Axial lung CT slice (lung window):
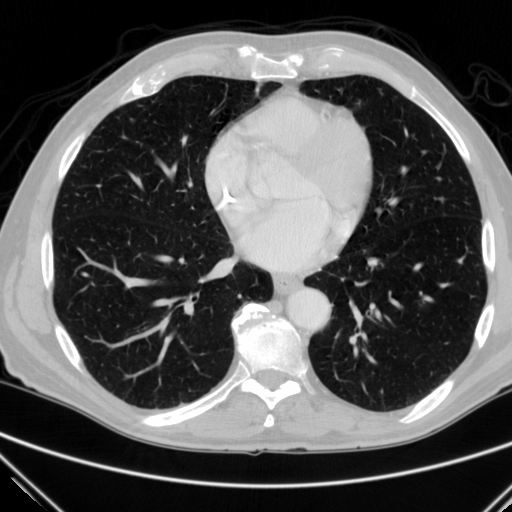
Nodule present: no